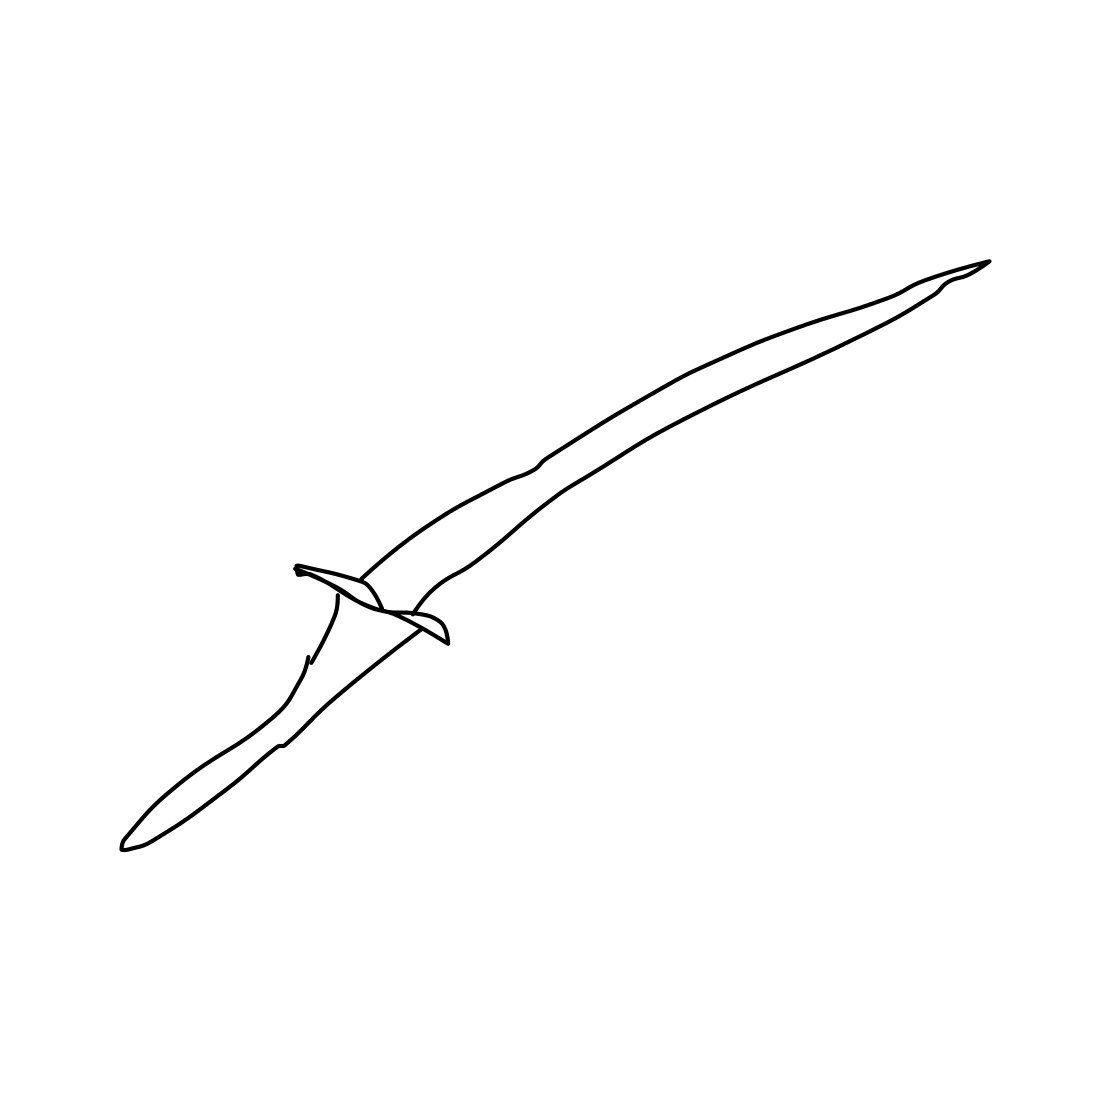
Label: sword